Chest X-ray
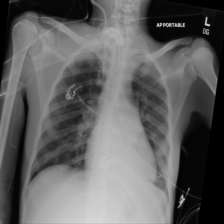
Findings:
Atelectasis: negative
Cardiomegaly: negative
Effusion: negative
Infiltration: negative
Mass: negative
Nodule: negative
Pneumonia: negative
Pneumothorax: negative
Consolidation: negative
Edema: negative
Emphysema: negative
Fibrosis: negative
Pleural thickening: negative
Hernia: negative